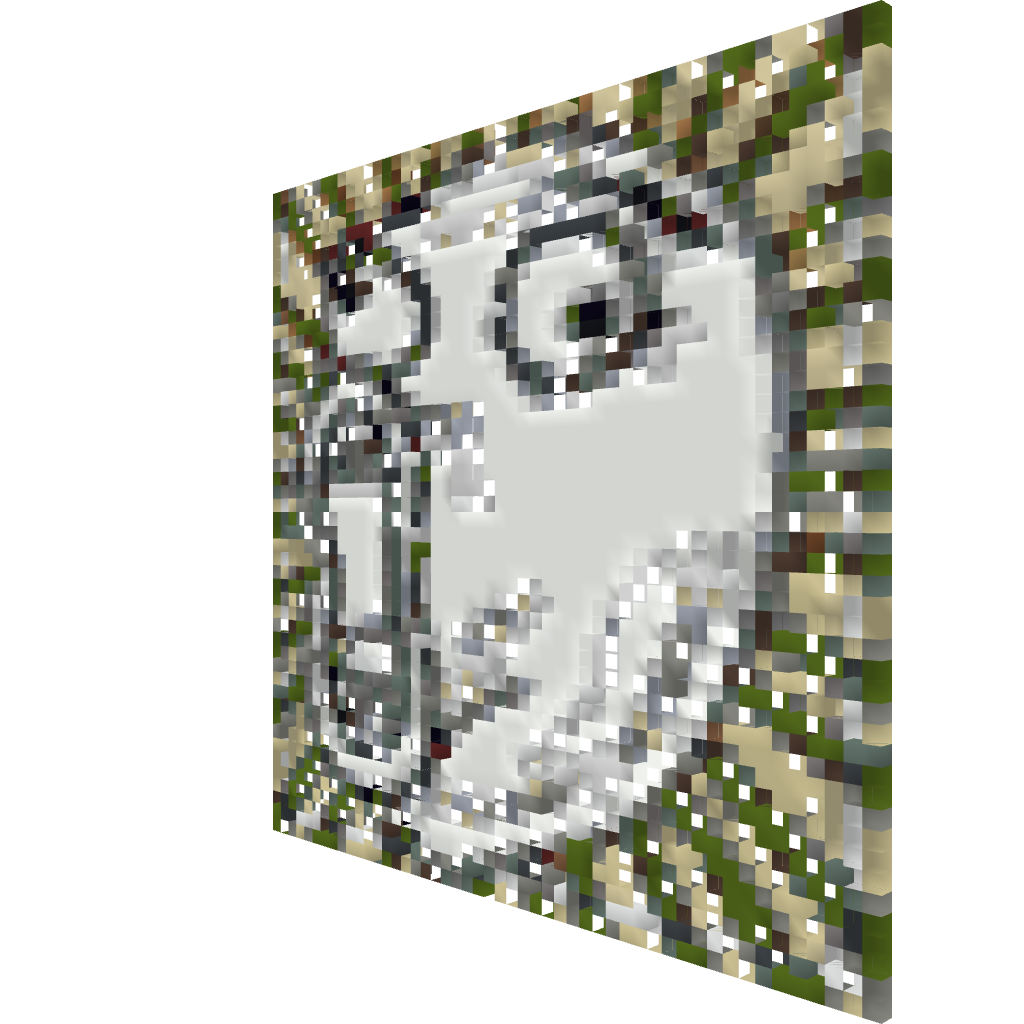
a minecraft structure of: Loool face